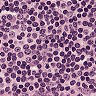
Metastatic tissue present: no